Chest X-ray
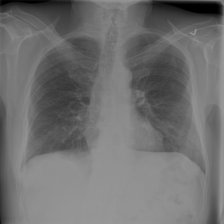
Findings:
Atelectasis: negative
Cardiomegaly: negative
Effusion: negative
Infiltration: negative
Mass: negative
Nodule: negative
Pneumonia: negative
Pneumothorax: negative
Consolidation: negative
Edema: negative
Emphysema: negative
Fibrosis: negative
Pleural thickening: negative
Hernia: negative